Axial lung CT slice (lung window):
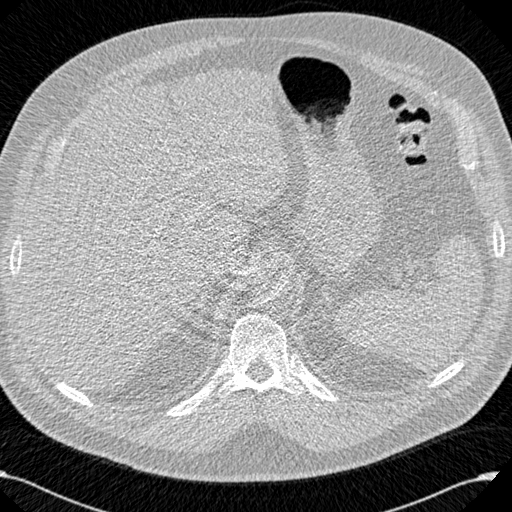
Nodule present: no